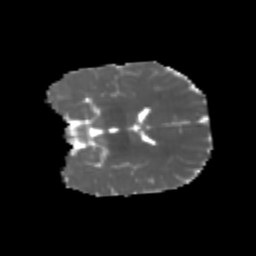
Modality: MD
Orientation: coronal
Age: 6
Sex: male
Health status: healthy